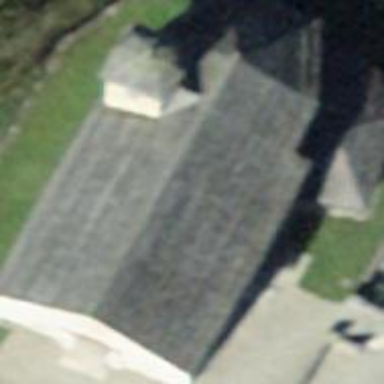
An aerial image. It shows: Church which is place of worship.